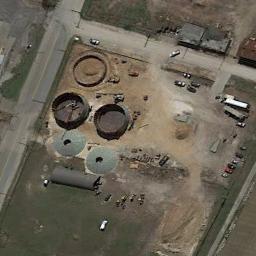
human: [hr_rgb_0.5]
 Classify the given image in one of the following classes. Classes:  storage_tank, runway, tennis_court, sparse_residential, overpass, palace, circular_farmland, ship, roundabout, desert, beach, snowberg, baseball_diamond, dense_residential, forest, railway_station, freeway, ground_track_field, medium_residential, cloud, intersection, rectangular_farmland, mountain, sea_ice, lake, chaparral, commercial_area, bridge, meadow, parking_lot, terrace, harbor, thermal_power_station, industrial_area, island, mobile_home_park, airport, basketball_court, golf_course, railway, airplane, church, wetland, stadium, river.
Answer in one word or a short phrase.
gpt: storage_tank